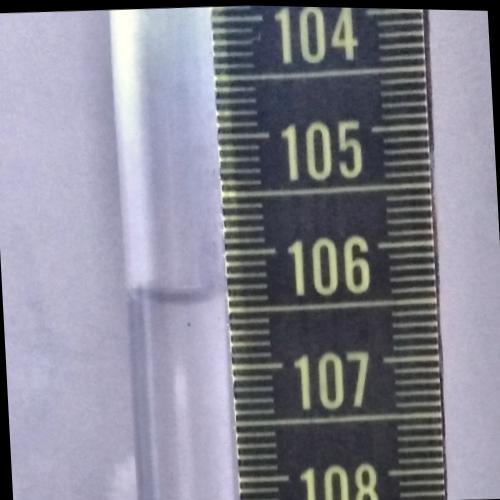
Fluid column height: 106.4 cm